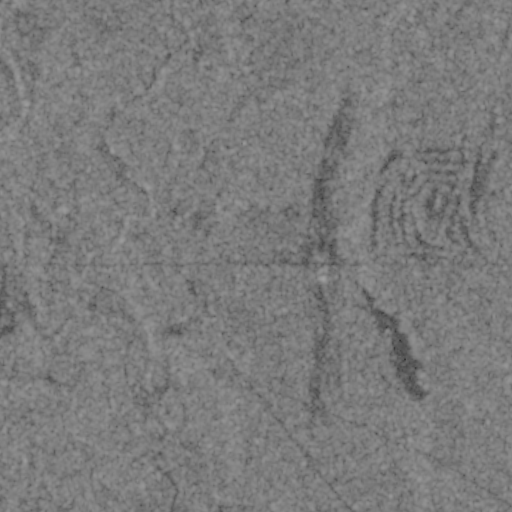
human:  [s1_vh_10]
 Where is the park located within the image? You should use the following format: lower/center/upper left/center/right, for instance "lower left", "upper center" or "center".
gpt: The park is located in the upper right of the image.
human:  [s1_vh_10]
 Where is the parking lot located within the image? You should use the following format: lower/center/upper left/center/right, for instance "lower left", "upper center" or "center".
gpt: The parking lot is located in the center right of the image.
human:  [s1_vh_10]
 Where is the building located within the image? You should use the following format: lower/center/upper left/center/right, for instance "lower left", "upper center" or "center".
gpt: The building is located in the center right of the image.
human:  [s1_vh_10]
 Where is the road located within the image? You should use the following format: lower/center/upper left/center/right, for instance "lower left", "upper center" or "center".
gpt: There is no road in the image.

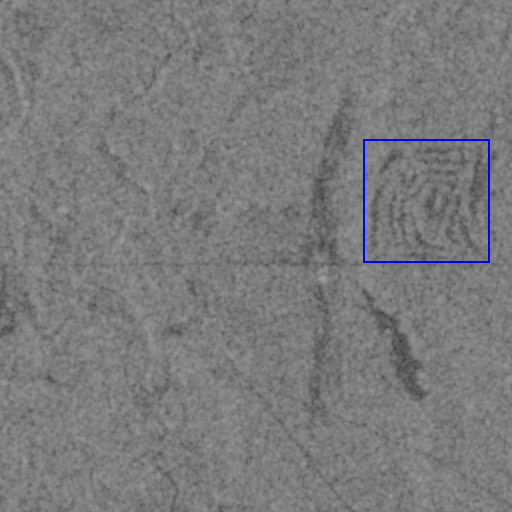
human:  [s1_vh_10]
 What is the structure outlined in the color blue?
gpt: The structure outlined in blue is a park.
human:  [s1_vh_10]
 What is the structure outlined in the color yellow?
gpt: There is no yellow outline.